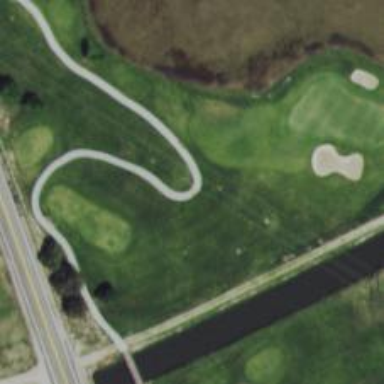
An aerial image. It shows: Path used for both walking and golf.